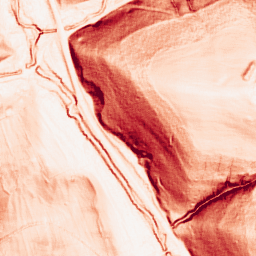
Category: morphological
Decomposition family: morphological_gradient
Decomposition parameters: size: 3
shape: square
Upsampling method: cubic_catmull_rom
Upsampling parameters: scale: 2
Upsampling scale: 2